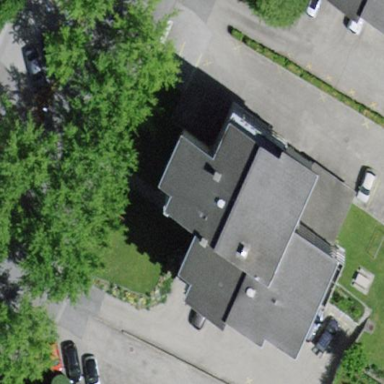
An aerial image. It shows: Flat-roofed apartment building.